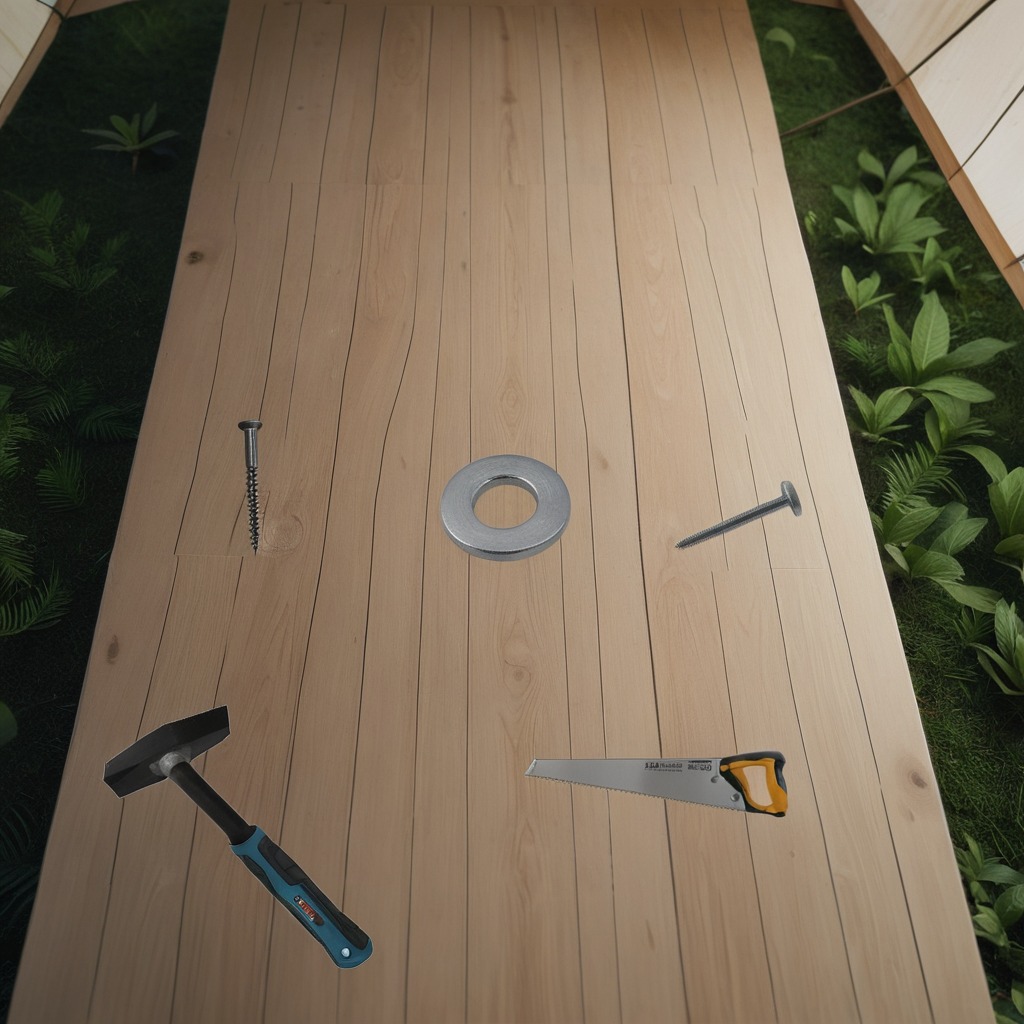
A flat metal washer, a hammer, an iron nail, a metal machine screw, and a handheld metal saw are lying on the wooden table inside a jungle field workshop tent.